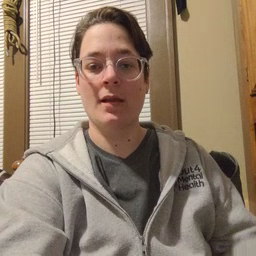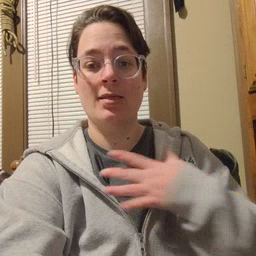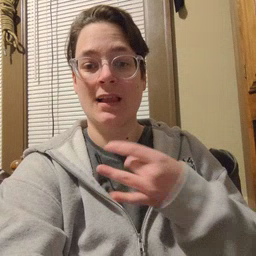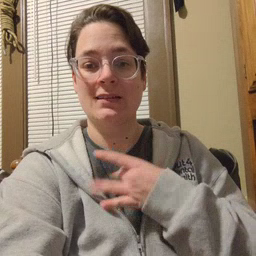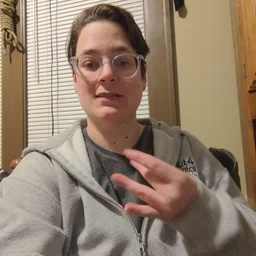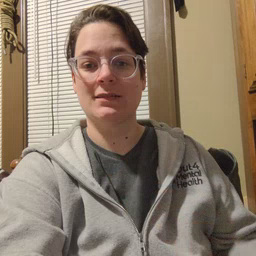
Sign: like